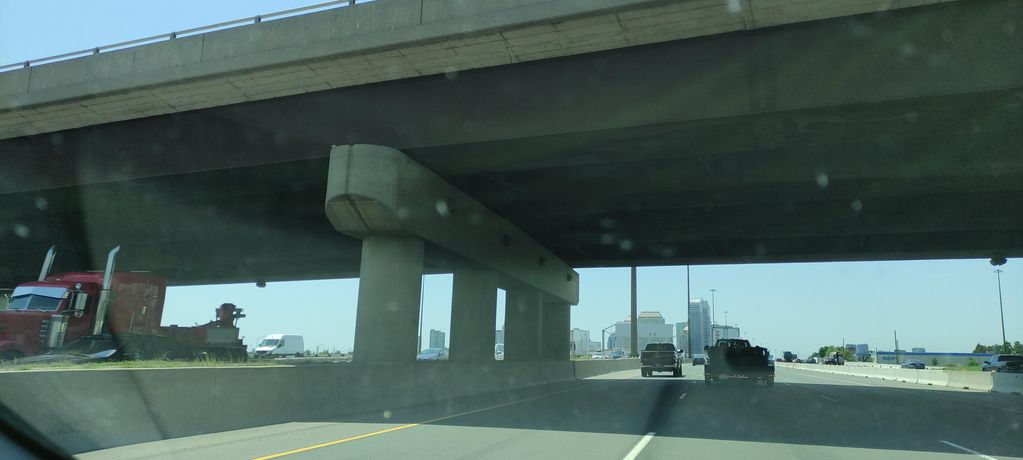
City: toronto